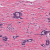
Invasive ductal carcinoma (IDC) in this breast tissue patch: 1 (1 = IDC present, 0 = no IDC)